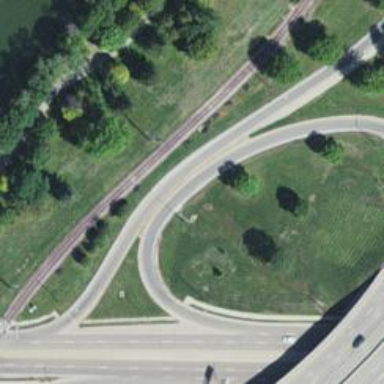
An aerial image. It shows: Trunk link highway.